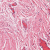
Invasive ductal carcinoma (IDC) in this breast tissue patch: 0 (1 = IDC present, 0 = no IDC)